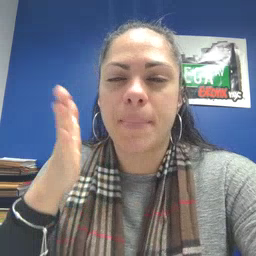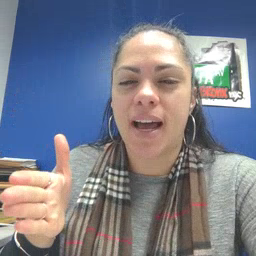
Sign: beside